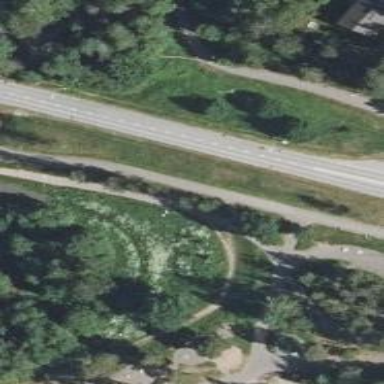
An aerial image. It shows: Intermediate difficulty nordic path for classic and skating styles grooming.